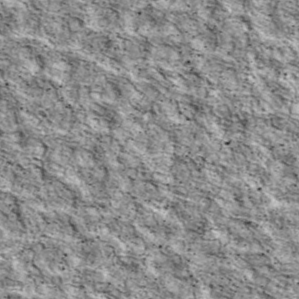
Label: non_frost